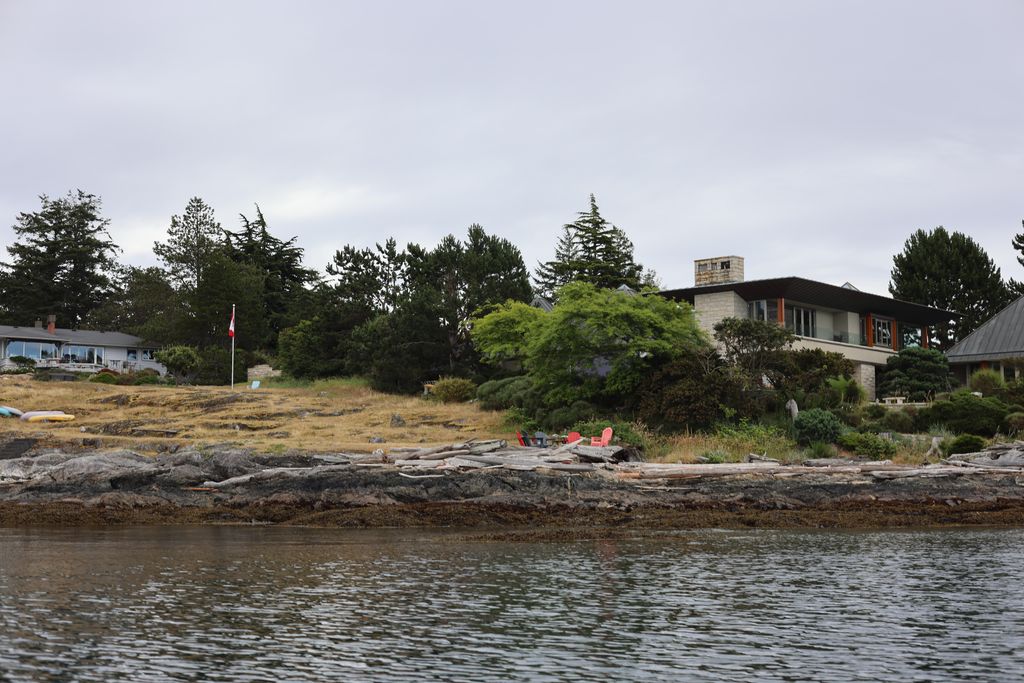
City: victoria